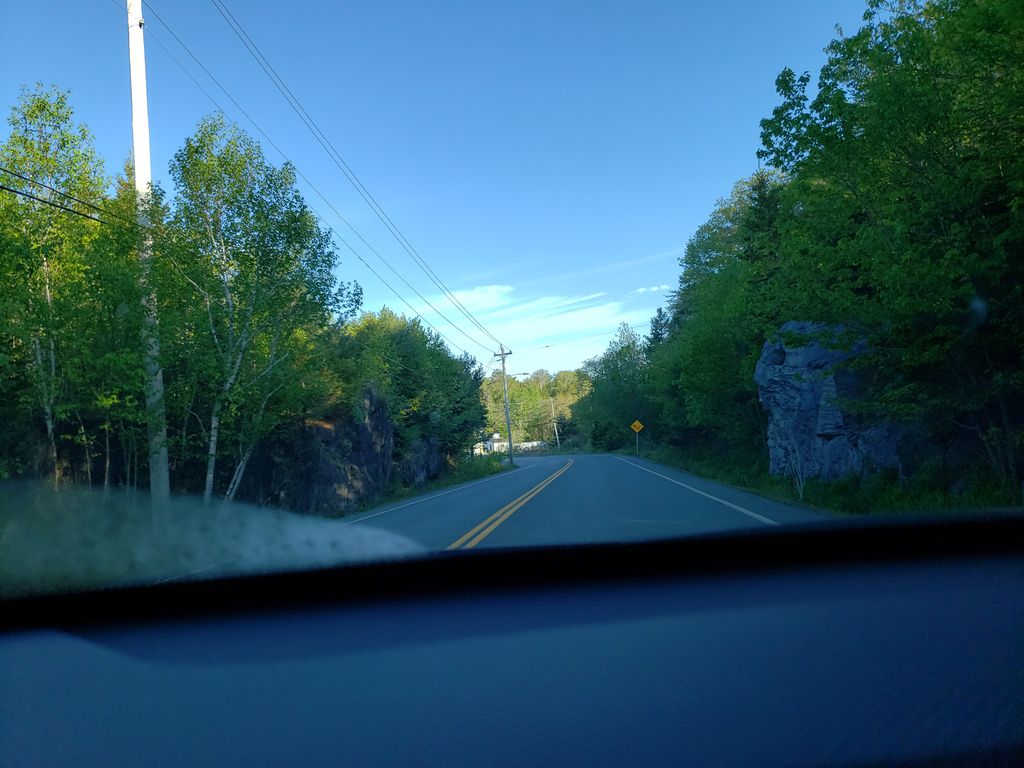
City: halifax